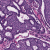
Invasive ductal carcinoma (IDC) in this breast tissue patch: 1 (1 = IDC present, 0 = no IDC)